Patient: sex F, age 62
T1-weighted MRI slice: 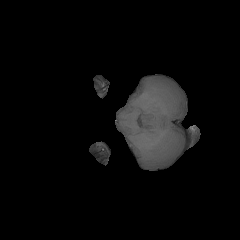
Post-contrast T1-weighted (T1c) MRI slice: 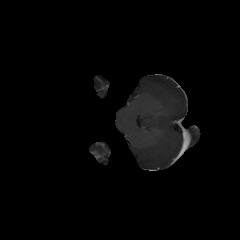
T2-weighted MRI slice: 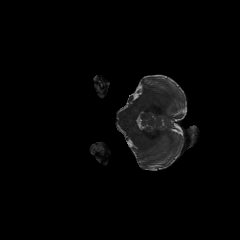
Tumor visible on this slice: no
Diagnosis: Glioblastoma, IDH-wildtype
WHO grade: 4